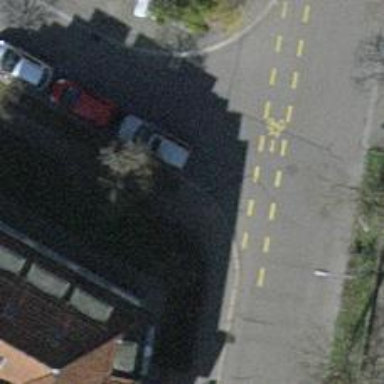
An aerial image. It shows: Motorcycle parking facility.